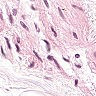
Metastatic tissue present: no